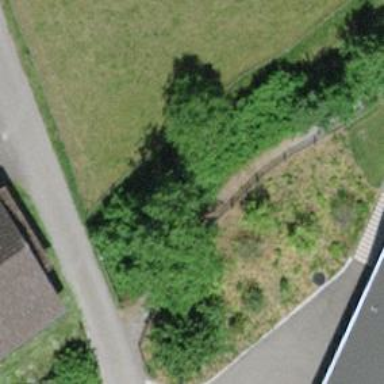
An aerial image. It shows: Culvert tunnel.